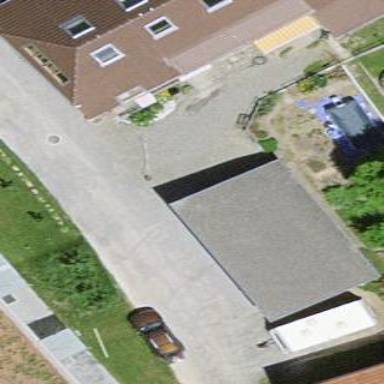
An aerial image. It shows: View of roof of building.